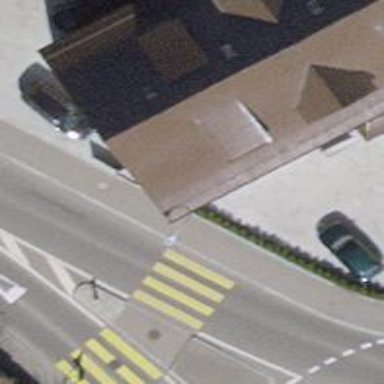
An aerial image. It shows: Marked crossing on footway with clear markings.